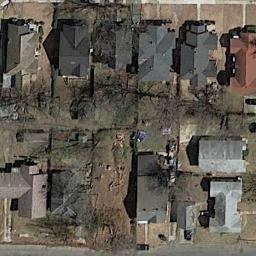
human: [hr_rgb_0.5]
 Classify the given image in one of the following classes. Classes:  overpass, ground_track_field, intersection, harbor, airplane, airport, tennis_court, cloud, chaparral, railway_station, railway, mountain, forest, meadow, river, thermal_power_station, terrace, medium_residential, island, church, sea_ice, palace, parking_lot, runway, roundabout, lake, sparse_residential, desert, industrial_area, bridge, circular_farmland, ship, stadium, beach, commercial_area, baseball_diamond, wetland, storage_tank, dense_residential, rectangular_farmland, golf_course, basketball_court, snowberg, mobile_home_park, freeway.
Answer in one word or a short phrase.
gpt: medium_residential